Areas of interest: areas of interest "Camping under the stars"
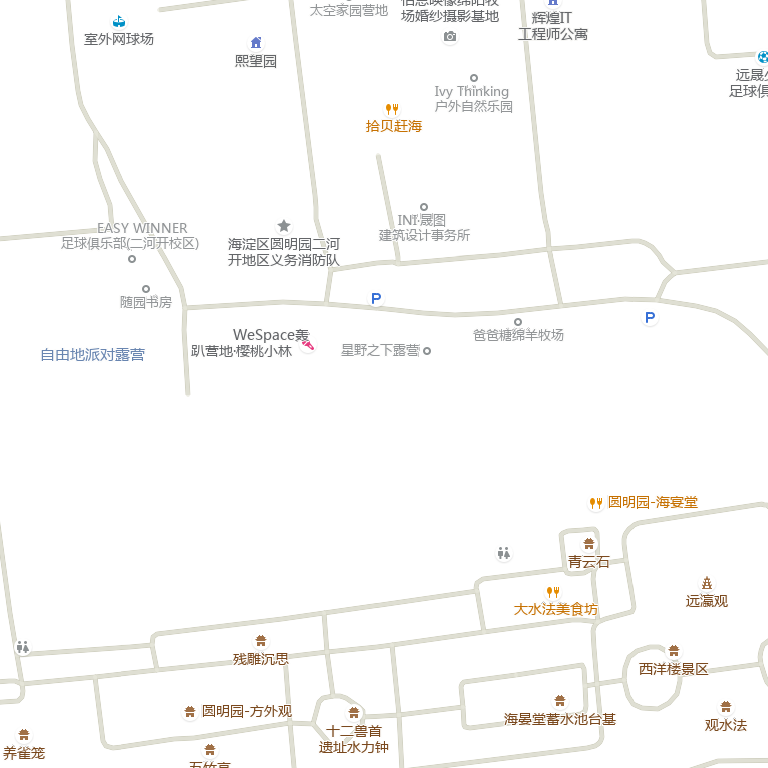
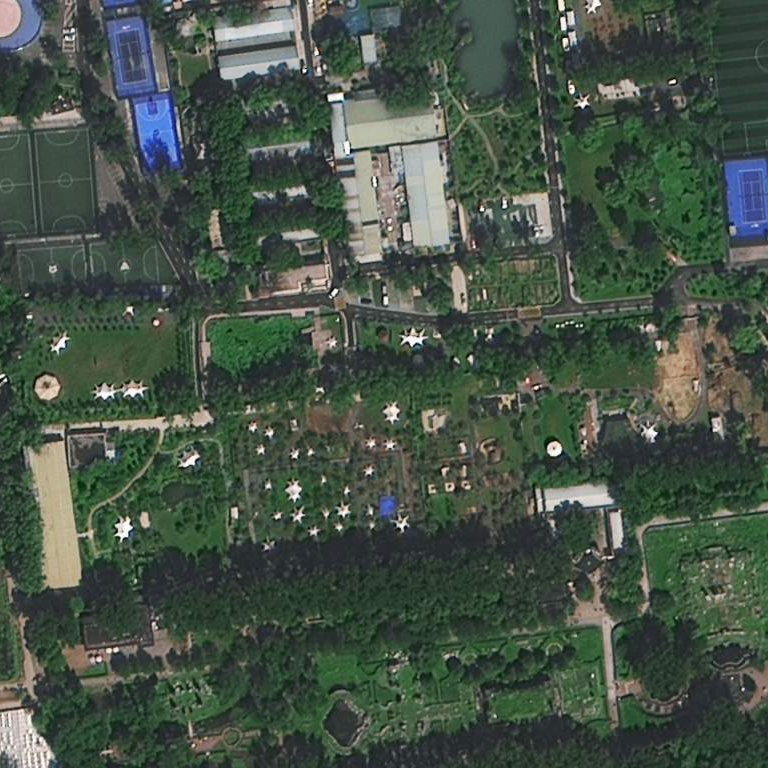